Question: Following is the code for setting possition of Info Box on my Jvector map.
'''
$(".region-info-box").css({ 'top': mouseY, 'left': mouseX, "display": "block" });
'''
Following is the output i get..

Problem is when i click there on the black round, the info box appears below below the mouse click and slightly right from actual mouse click. Can anyone please suggest me where should i change my code to get info box appeared on the click of the mouse???
Thank you
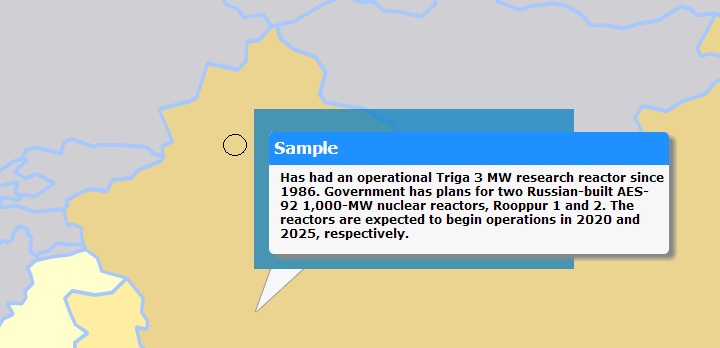
Answer: $("#info-box").show().css({
position:"absolute",
top: event.pageY - $("#info-box").height(),
left: event.pageX
});